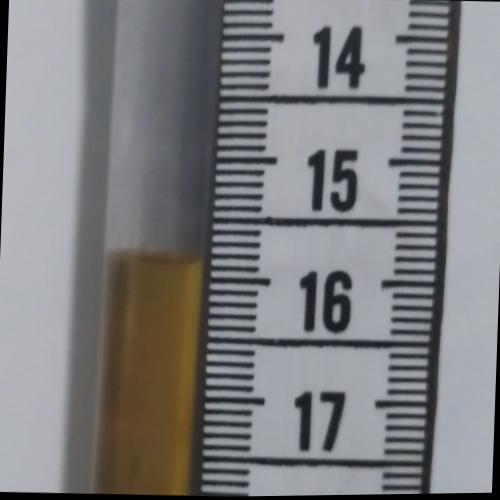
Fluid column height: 15.8 cm